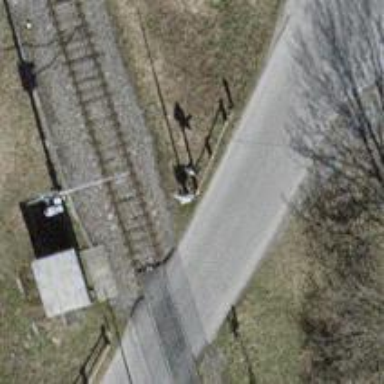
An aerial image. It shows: Level crossing along the railway.